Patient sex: M
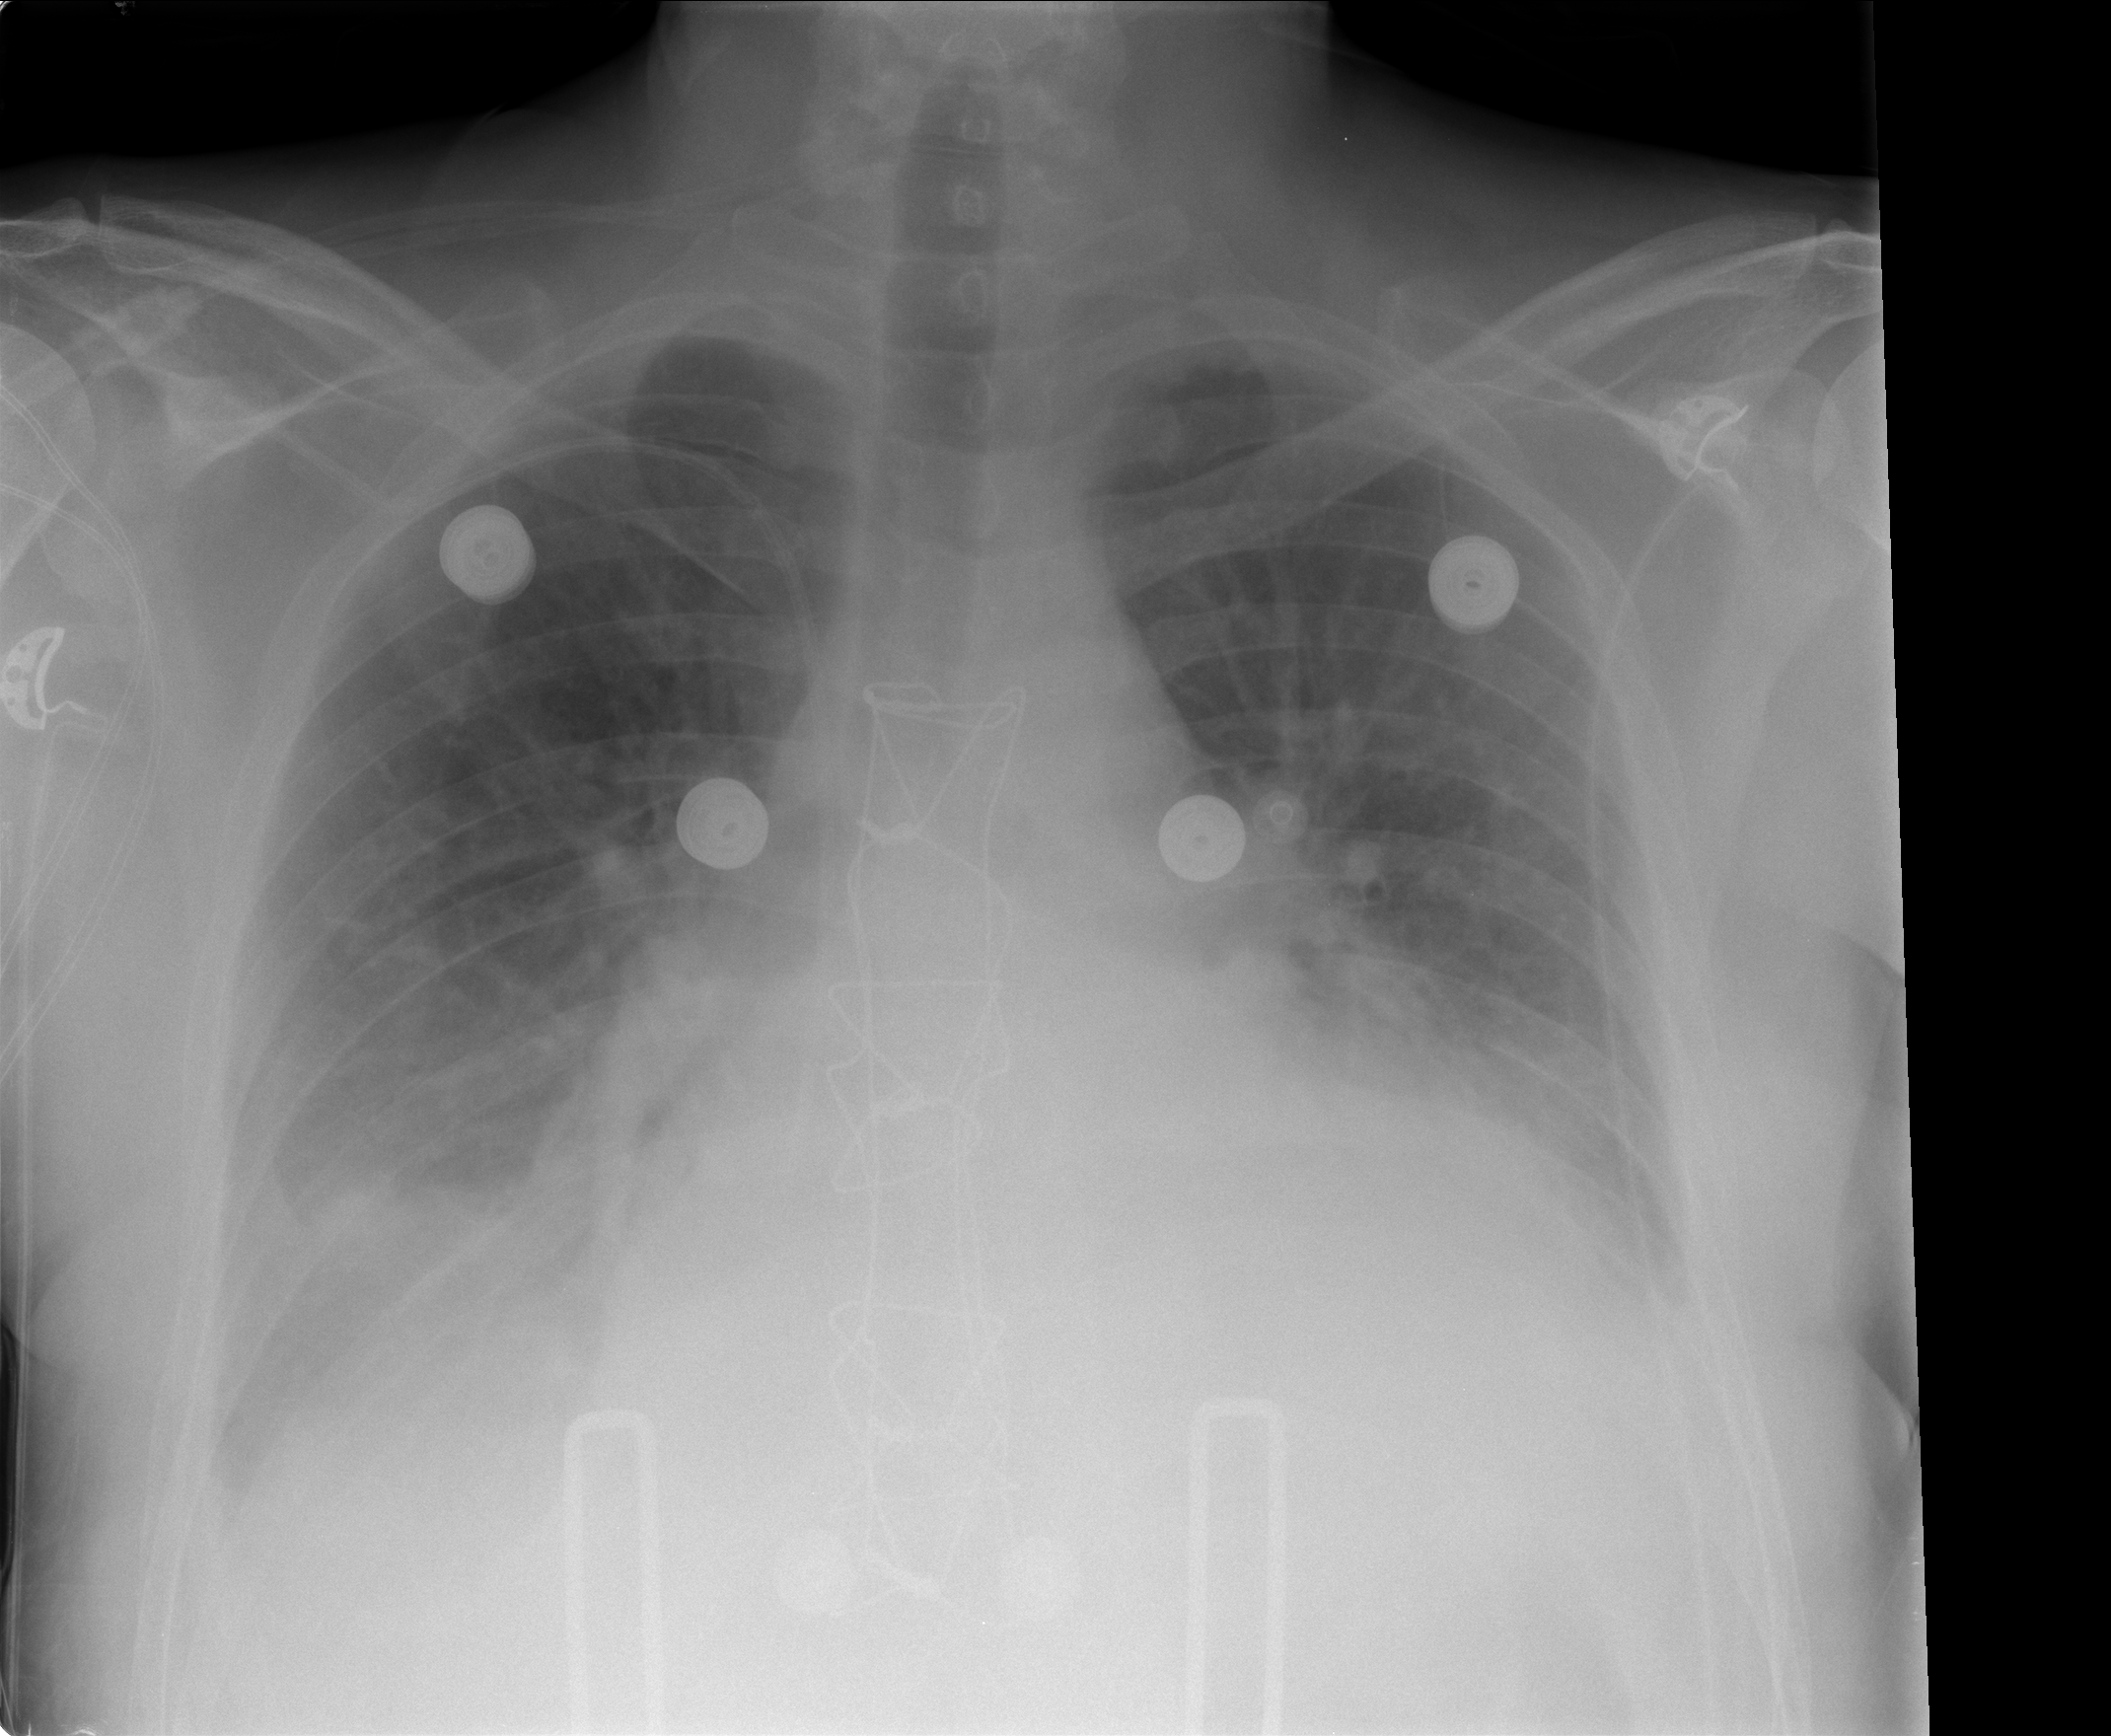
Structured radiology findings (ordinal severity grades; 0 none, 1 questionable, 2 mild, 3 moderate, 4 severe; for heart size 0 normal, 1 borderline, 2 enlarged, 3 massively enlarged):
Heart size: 2
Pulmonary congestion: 2
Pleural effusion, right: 2
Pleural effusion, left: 2
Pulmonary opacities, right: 0
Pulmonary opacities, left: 0
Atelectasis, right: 2
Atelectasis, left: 2